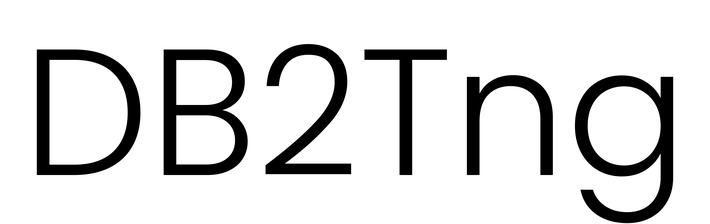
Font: Poppins-Light